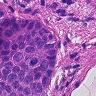
Metastatic tissue present: yes